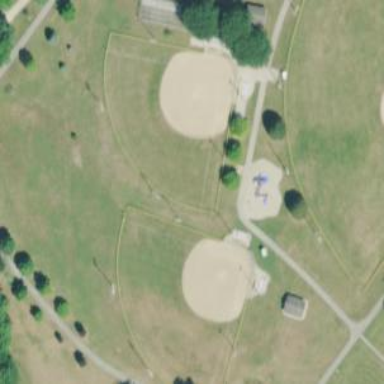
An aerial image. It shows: Baseball pitch for leisure land activities.